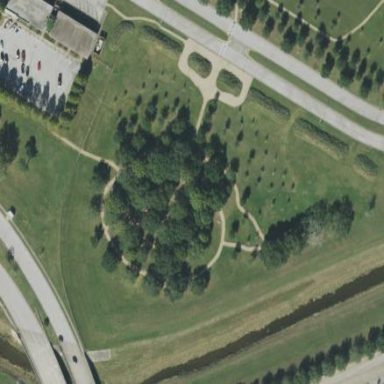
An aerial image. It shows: Park.